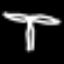
Label: palm tree